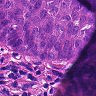
Metastatic tissue present: yes